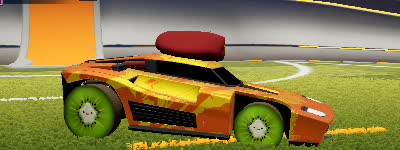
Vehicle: breakout